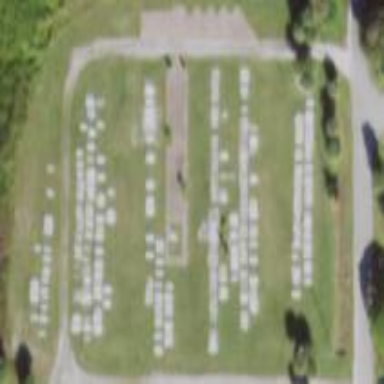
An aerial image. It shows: Cemetery.